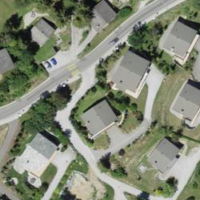
EUNIS habitat code: 54
Species observed at this site:
Certhia brachydactyla
Corvus corone
Turdus philomelos
Gypaetus barbatus
Anthus spinoletta
Dendrocopos major
Prunella modularis
Turdus viscivorus
Aegithalos caudatus
Buteo buteo
Prunella collaris
Sylvia atricapilla
Strix aluco
Spinus spinus
Chroicocephalus ridibundus
Carduelis citrinella
Erithacus rubecula
Pica pica
Phoenicurus ochruros
Certhia familiaris
Sitta europaea
Columba livia
Garrulus glandarius
Nucifraga caryocatactes
Falco tinnunculus
Corvus corax
Picus viridis
Periparus ater
Cyanistes caeruleus
Lophophanes cristatus
Accipiter gentilis
Chloris chloris
Pyrrhula pyrrhula
Streptopelia decaocto
Montifringilla nivalis
Fringilla coelebs
Passer domesticus
Regulus ignicapilla
Turdus torquatus
Ptyonoprogne rupestris
Carduelis carduelis
Turdus merula
Columba palumbus
Passer montanus
Tachymarptis melba
Emberiza cia
Parus major
Milvus milvus
Turdus pilaris
Regulus regulus
Motacilla alba
Pyrrhocorax graculus
Aquila chrysaetos
Accipiter nisus
Delichon urbicum